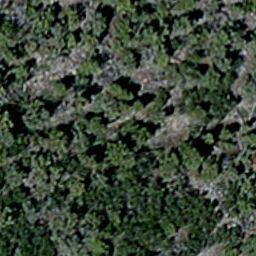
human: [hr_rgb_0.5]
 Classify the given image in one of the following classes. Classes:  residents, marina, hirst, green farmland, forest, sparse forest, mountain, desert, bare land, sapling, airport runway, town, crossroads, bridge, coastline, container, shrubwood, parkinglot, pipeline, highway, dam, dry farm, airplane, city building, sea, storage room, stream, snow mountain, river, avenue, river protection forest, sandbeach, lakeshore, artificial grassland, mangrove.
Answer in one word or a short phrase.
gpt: sparse forest